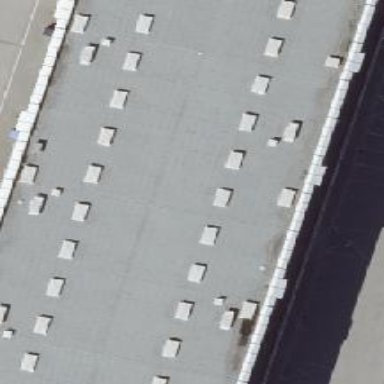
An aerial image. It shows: Exhibition hall with flat roof.